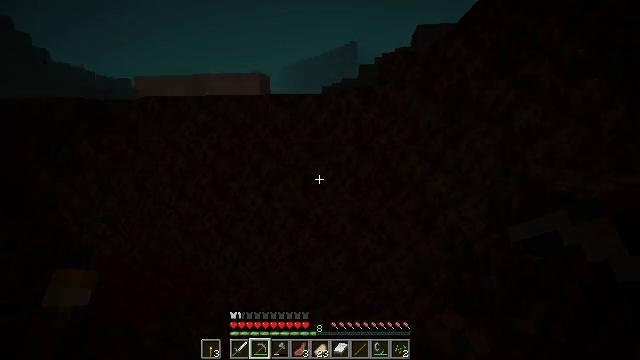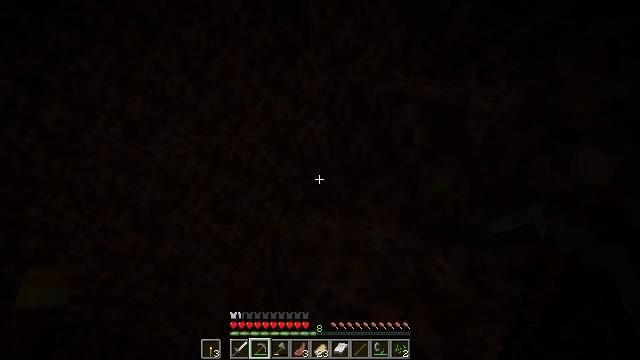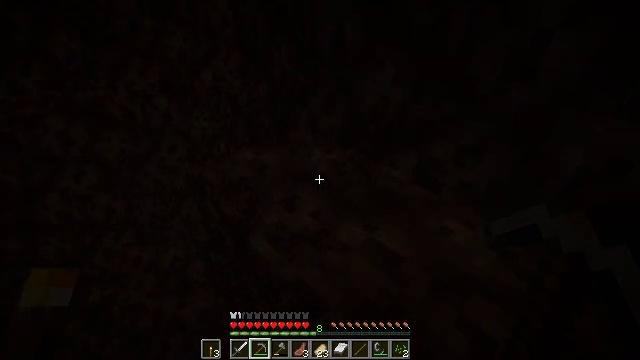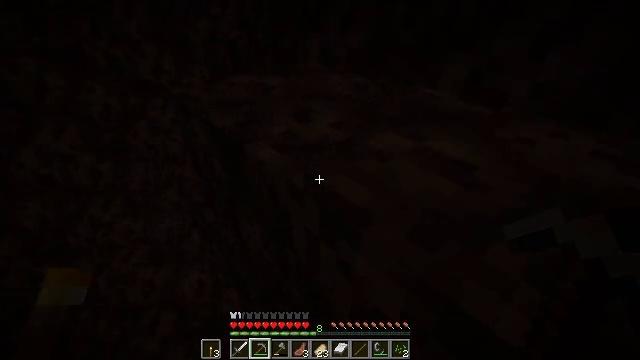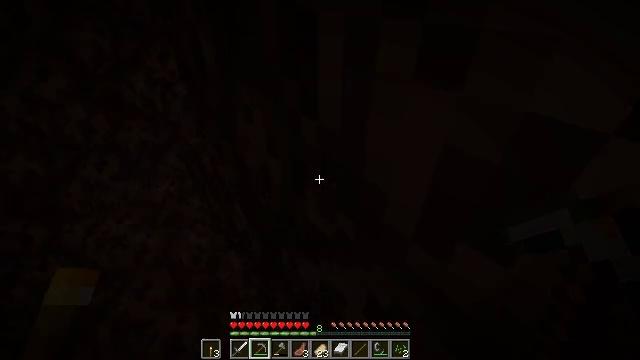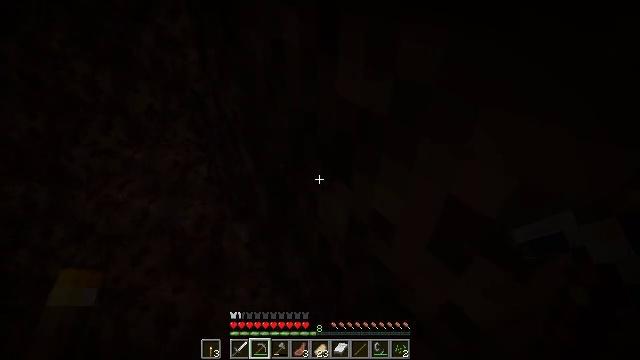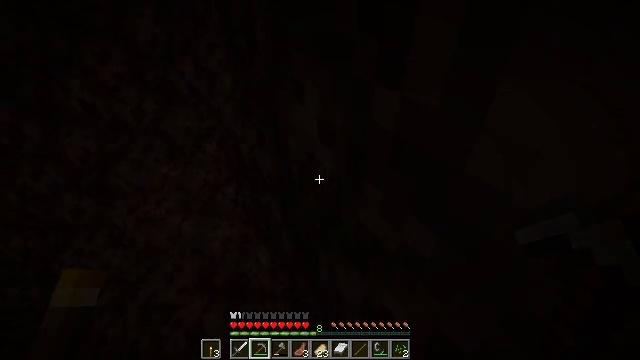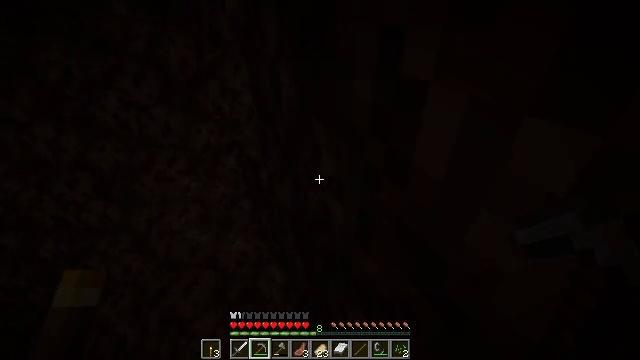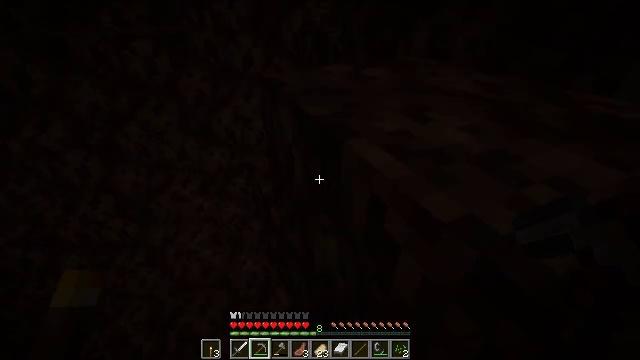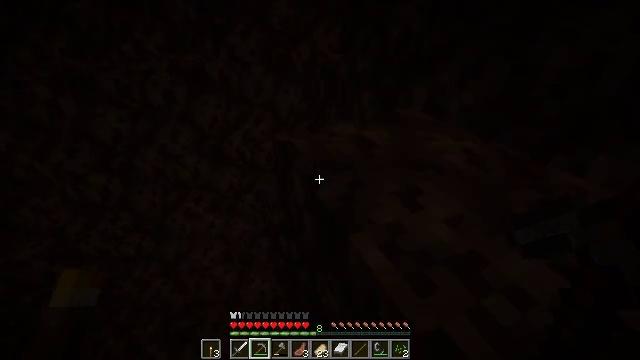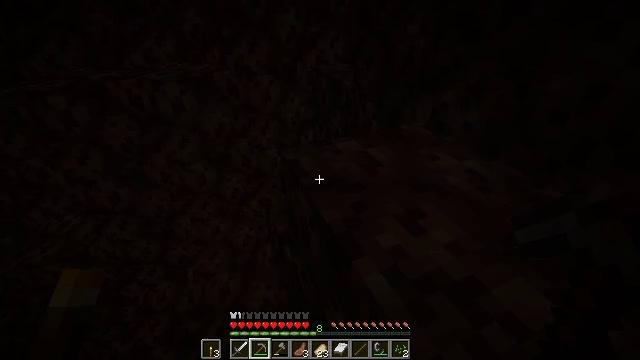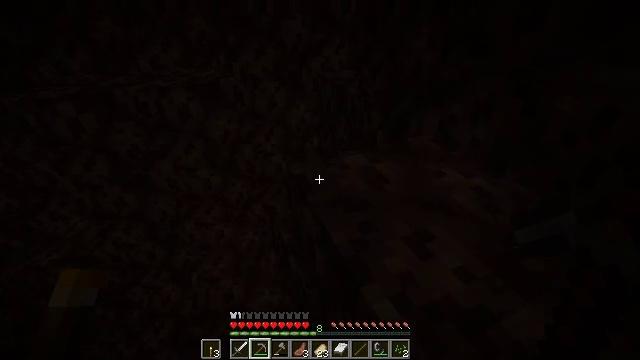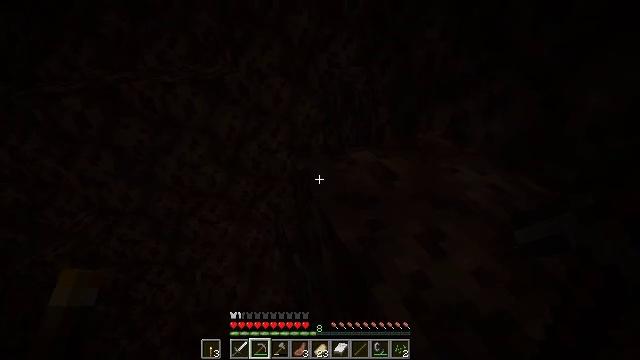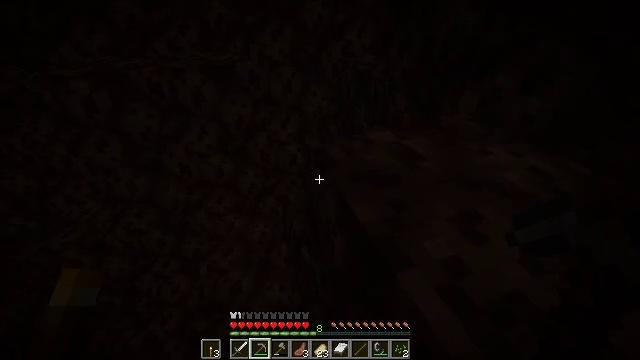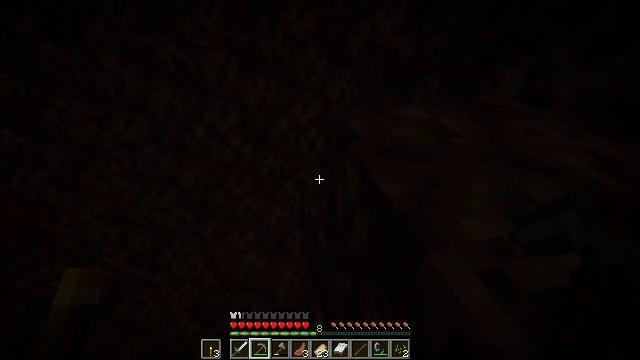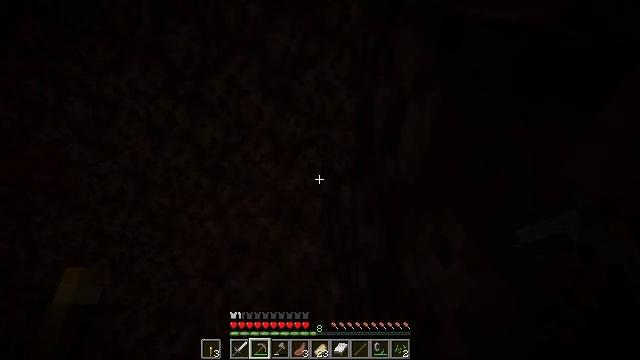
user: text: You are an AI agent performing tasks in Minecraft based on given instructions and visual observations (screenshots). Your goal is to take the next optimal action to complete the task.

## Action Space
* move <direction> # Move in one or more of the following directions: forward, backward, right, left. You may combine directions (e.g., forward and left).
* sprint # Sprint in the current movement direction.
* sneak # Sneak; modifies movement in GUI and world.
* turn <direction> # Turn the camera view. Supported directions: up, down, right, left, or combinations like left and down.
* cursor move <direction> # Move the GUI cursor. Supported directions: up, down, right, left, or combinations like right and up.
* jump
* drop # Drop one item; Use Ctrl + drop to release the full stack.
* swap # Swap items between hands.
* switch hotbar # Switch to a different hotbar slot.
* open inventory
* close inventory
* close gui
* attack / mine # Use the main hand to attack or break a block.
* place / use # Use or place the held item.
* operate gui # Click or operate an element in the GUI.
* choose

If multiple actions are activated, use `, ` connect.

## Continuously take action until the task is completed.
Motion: motion action
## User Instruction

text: Collect bone block by breaking it.
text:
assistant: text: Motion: move forward and move right, turn right and down
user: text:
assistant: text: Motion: move forward and move right, turn right and down
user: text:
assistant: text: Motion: move forward and move right, turn down
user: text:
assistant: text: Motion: move forward and move right, turn left and down, jump
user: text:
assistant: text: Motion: move forward and move right, turn left, jump
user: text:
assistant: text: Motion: move forward and move right, turn left, jump
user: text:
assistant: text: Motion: move forward and move right, turn left and up, jump
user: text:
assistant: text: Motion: move forward and move right, turn left, jump
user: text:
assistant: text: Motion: move forward and move right, turn left
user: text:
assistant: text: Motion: move forward and move right, turn left
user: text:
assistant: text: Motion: move forward and move right
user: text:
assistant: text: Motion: move forward and move right, turn left
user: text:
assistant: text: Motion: move forward and move right, turn left
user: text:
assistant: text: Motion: move forward and move right, turn left and down
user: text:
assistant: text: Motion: move forward, turn left and down
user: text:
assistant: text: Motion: move forward, turn left and down
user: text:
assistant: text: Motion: move forward
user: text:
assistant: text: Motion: move forward
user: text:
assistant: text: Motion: no_op
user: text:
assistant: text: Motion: move forward
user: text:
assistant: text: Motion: move forward
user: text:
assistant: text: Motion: move forward
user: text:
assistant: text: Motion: move forward, turn right and up
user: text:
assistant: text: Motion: move forward, turn right
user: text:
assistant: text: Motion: move forward
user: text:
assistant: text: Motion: move forward
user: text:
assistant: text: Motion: move forward
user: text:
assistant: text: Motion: move forward, turn right
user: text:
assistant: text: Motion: move forward, turn right and up
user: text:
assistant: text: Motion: move forward, turn right and up